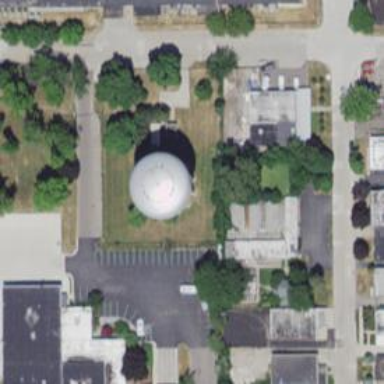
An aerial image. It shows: Water tower that is man-made.